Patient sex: M
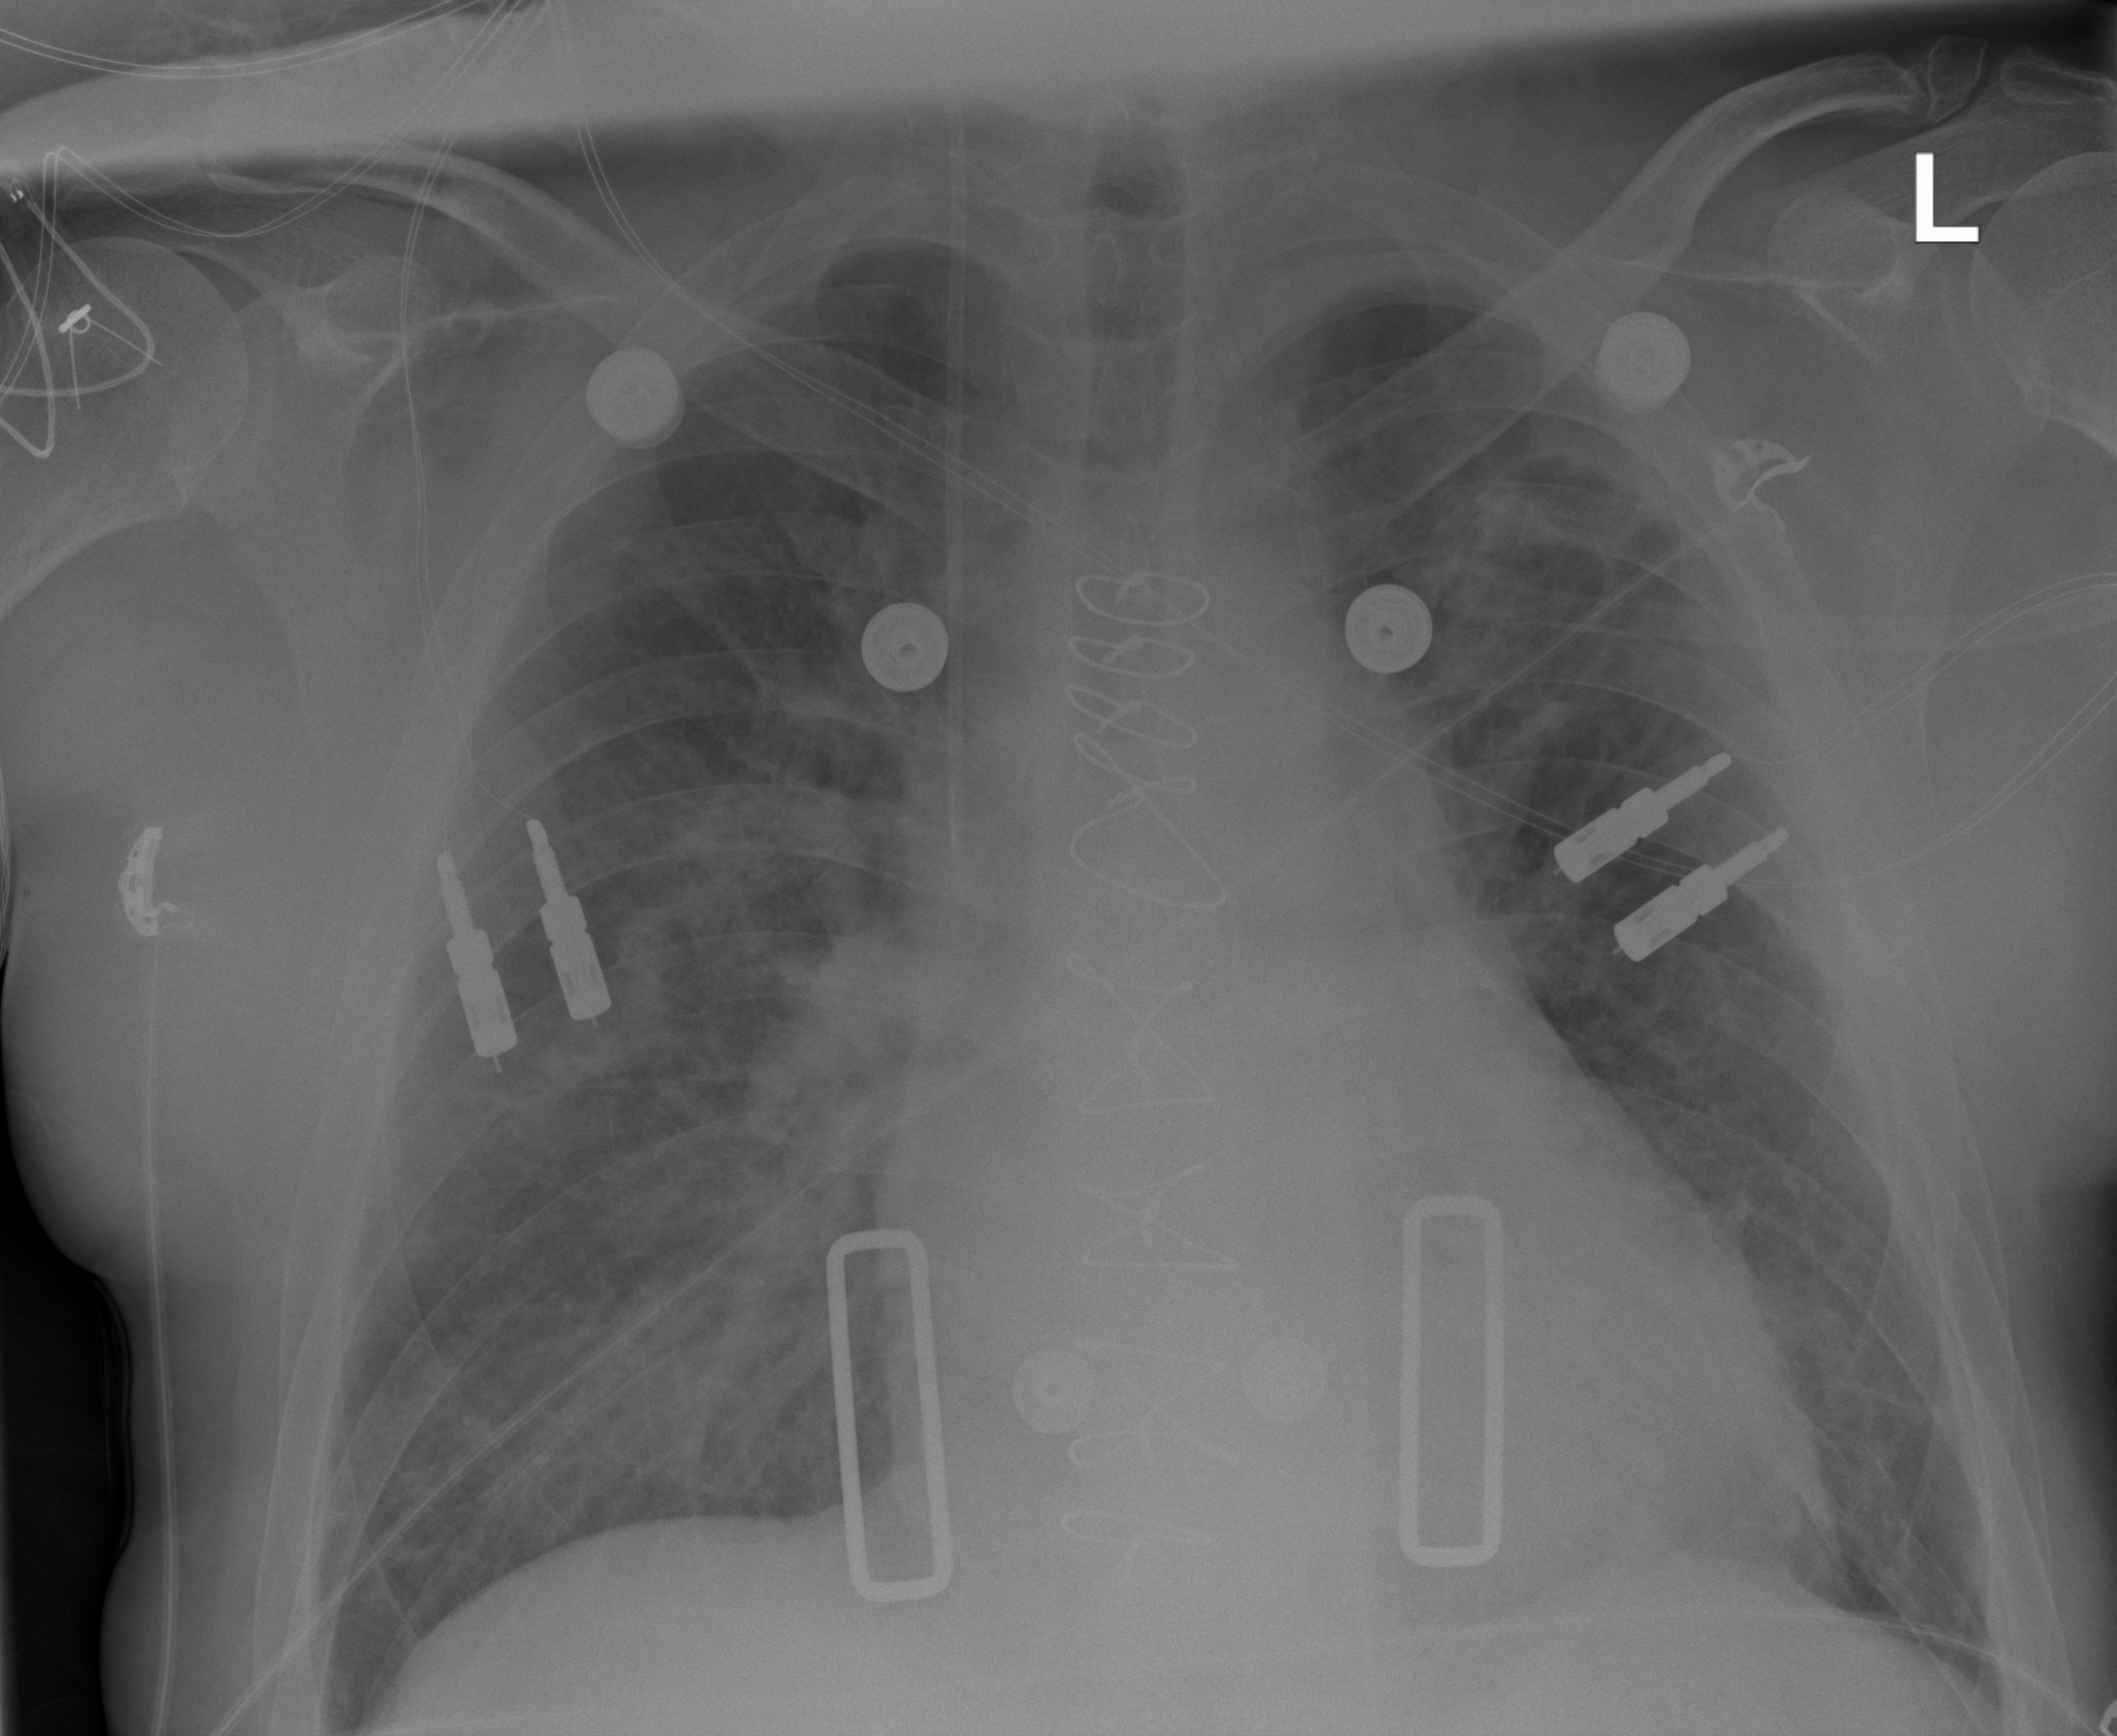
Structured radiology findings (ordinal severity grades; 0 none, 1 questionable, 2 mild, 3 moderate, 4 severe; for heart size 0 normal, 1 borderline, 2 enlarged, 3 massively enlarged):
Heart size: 2
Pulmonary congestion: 2
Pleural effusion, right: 0
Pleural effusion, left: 0
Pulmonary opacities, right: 3
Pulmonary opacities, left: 2
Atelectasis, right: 3
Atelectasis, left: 2